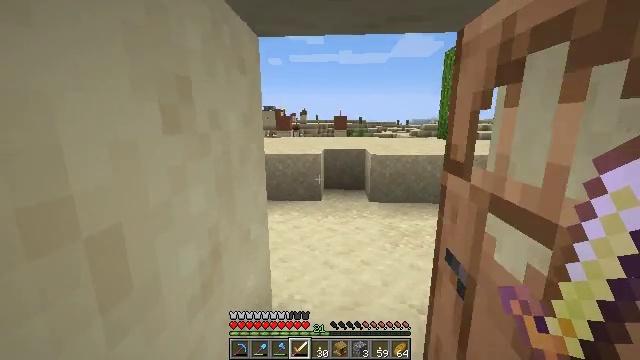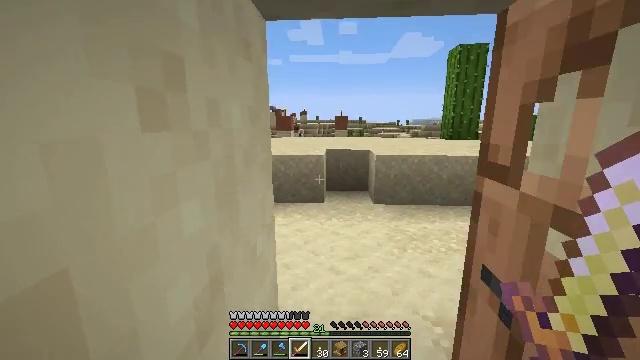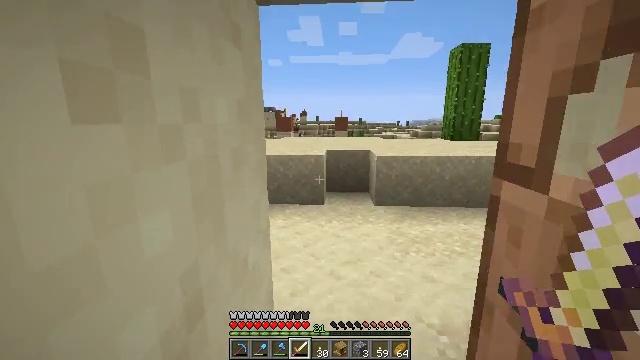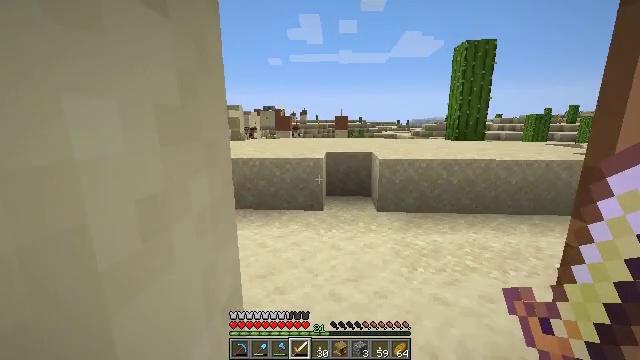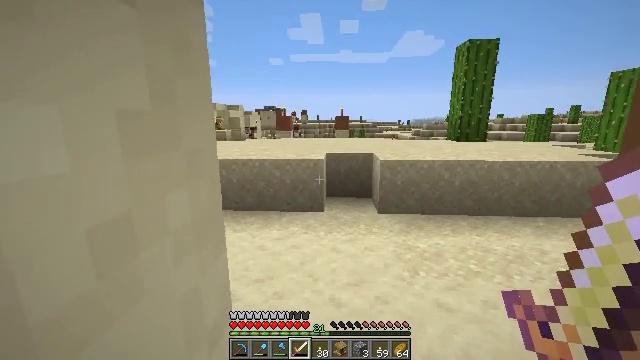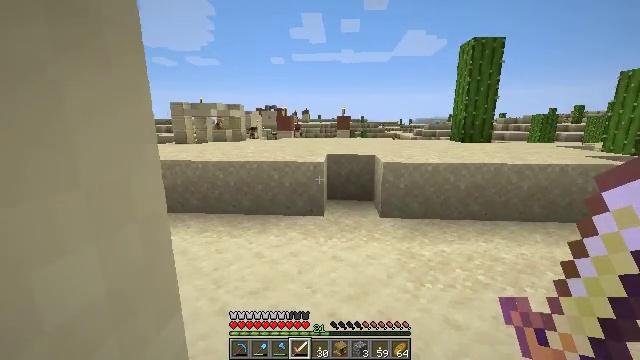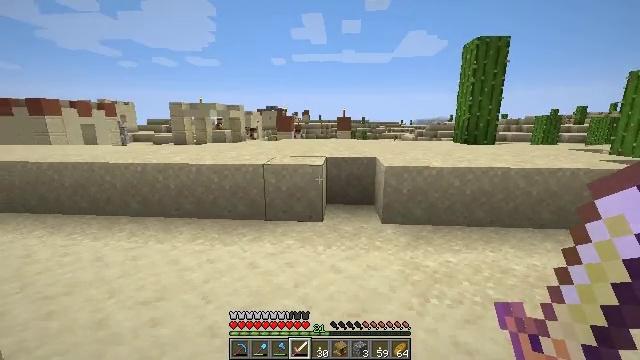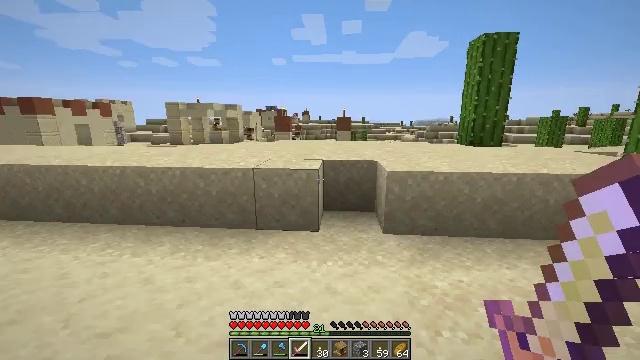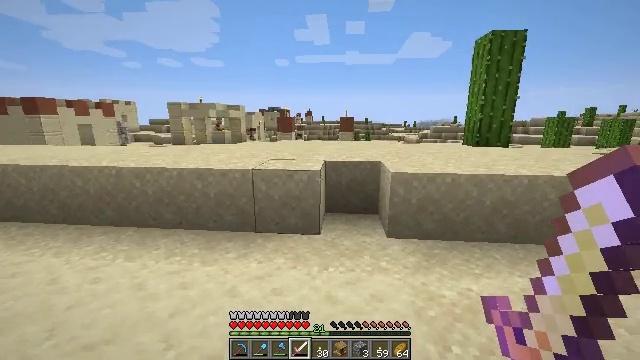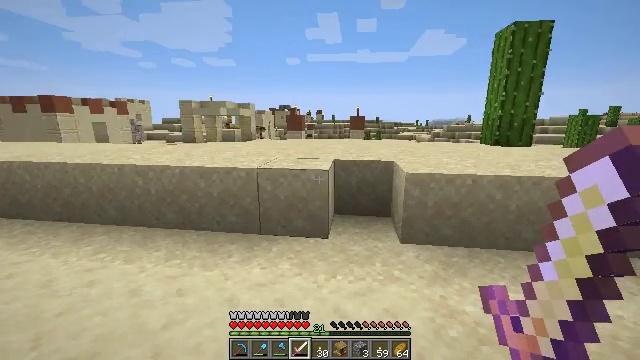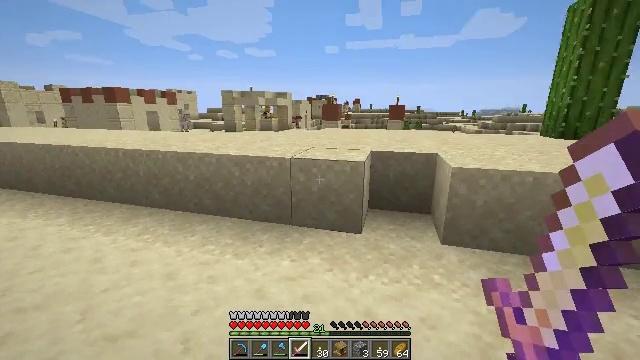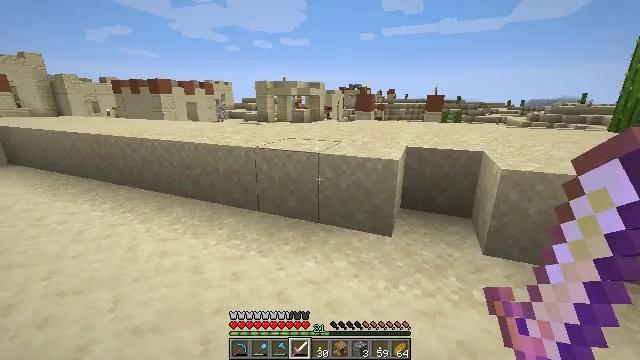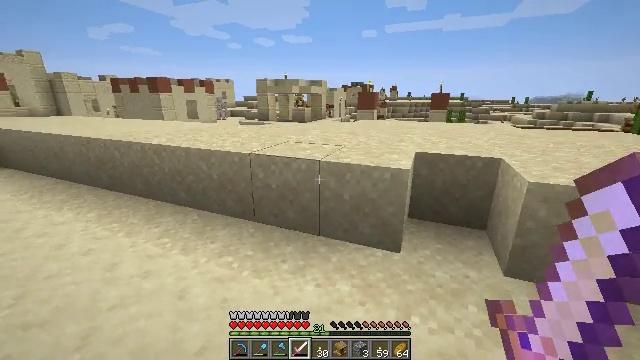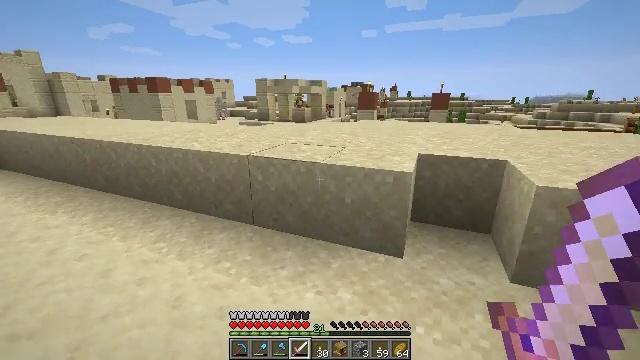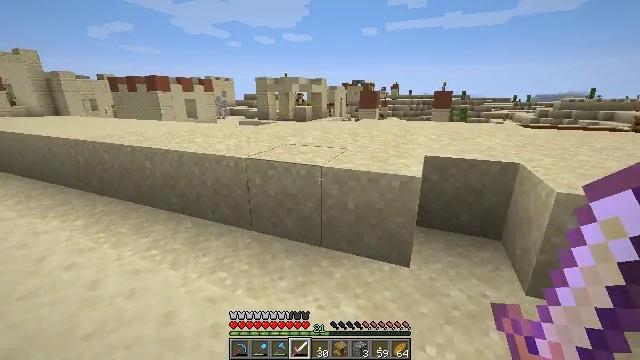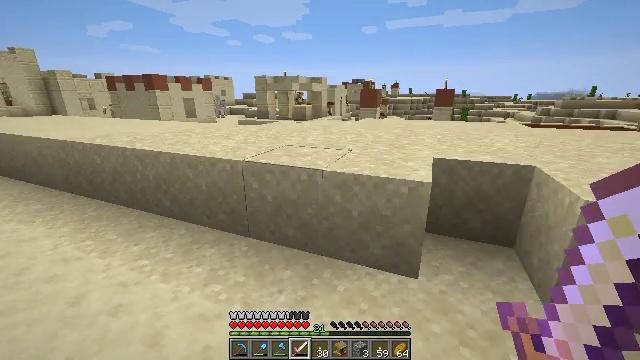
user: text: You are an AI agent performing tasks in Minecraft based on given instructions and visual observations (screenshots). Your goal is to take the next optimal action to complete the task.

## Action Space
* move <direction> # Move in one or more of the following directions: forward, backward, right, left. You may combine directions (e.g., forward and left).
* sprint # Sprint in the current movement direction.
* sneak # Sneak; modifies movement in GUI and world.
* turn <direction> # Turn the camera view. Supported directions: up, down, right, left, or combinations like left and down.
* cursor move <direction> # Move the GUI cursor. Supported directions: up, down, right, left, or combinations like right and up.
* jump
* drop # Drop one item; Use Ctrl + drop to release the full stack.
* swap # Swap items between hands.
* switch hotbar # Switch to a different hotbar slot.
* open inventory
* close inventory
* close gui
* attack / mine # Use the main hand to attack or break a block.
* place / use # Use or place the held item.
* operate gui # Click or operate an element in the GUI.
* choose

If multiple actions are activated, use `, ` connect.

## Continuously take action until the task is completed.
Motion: motion action
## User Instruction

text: Break the acacia fence to collect it.
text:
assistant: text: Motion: move forward
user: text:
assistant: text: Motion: move forward
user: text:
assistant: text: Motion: move forward
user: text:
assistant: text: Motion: move forward
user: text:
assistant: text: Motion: move forward
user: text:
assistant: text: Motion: move forward
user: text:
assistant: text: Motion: move forward
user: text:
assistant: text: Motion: move forward
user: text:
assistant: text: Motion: move forward, turn left
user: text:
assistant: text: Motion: move forward, turn left and down
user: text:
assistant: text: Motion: move forward, turn left and down
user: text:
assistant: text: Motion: move forward
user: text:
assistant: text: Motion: move forward
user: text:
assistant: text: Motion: move forward
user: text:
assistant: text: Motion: move forward
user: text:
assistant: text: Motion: move forward
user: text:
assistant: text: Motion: move forward
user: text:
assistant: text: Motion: move forward
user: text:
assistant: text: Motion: move forward, jump
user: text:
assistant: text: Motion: move forward, jump
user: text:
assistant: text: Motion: move forward, jump
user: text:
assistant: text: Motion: move forward, jump
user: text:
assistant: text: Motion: move forward, jump
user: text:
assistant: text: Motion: move forward, jump
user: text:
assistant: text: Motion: move forward
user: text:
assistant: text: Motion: move forward
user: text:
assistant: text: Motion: move forward
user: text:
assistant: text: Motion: move forward
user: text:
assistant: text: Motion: move forward, turn left and down
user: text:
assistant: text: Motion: move forward, turn left